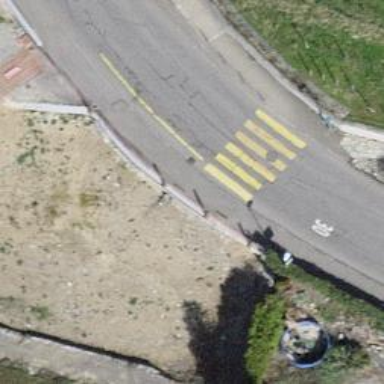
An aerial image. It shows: Uncontrolled zebra crossing with zebra markings.